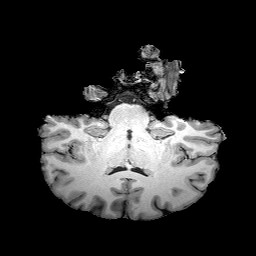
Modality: T1w
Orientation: sagittal
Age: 34
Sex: male
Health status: healthy